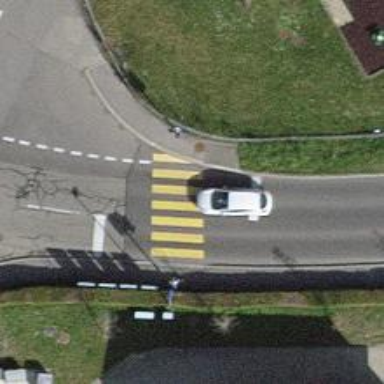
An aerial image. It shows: Road with traffic signals at crossing.